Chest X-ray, PA view. Patient: 33 years old, sex M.
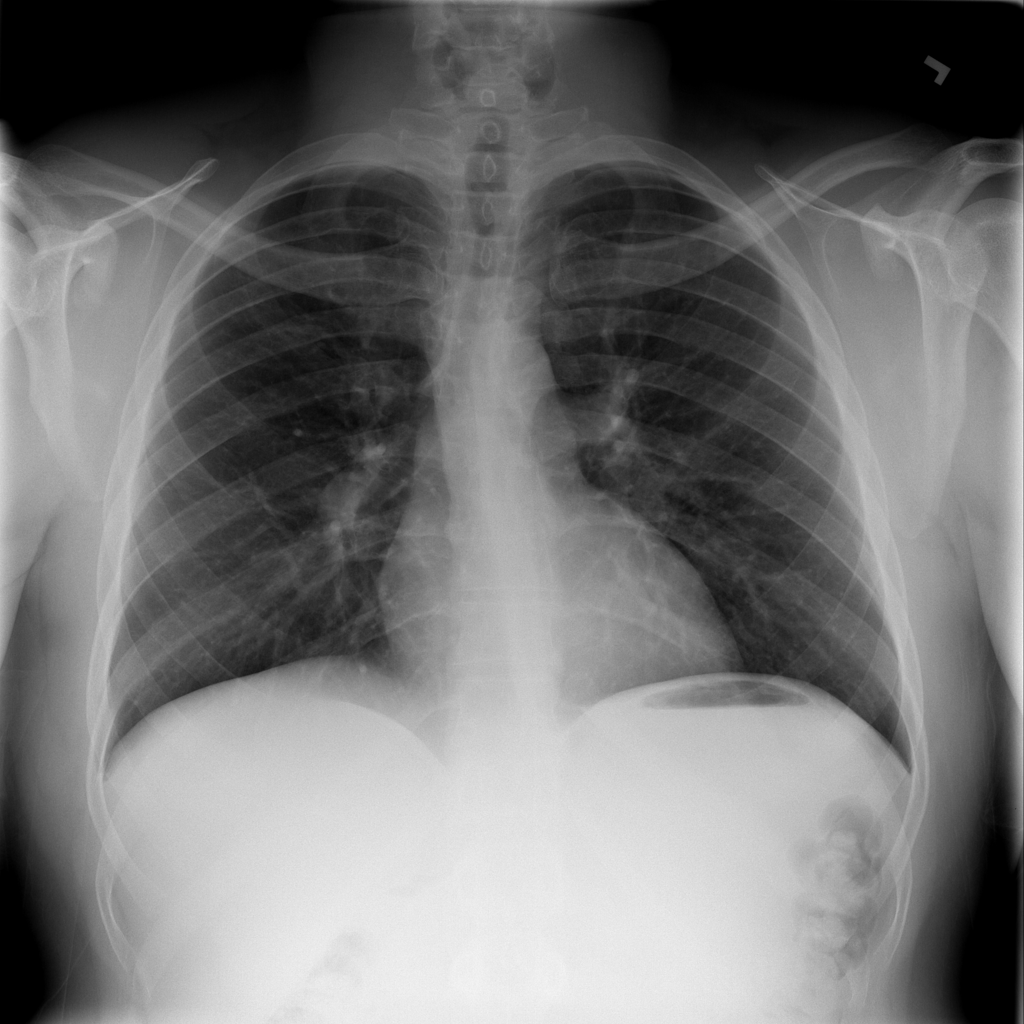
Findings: No Finding